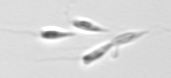
Label: Dinobryon